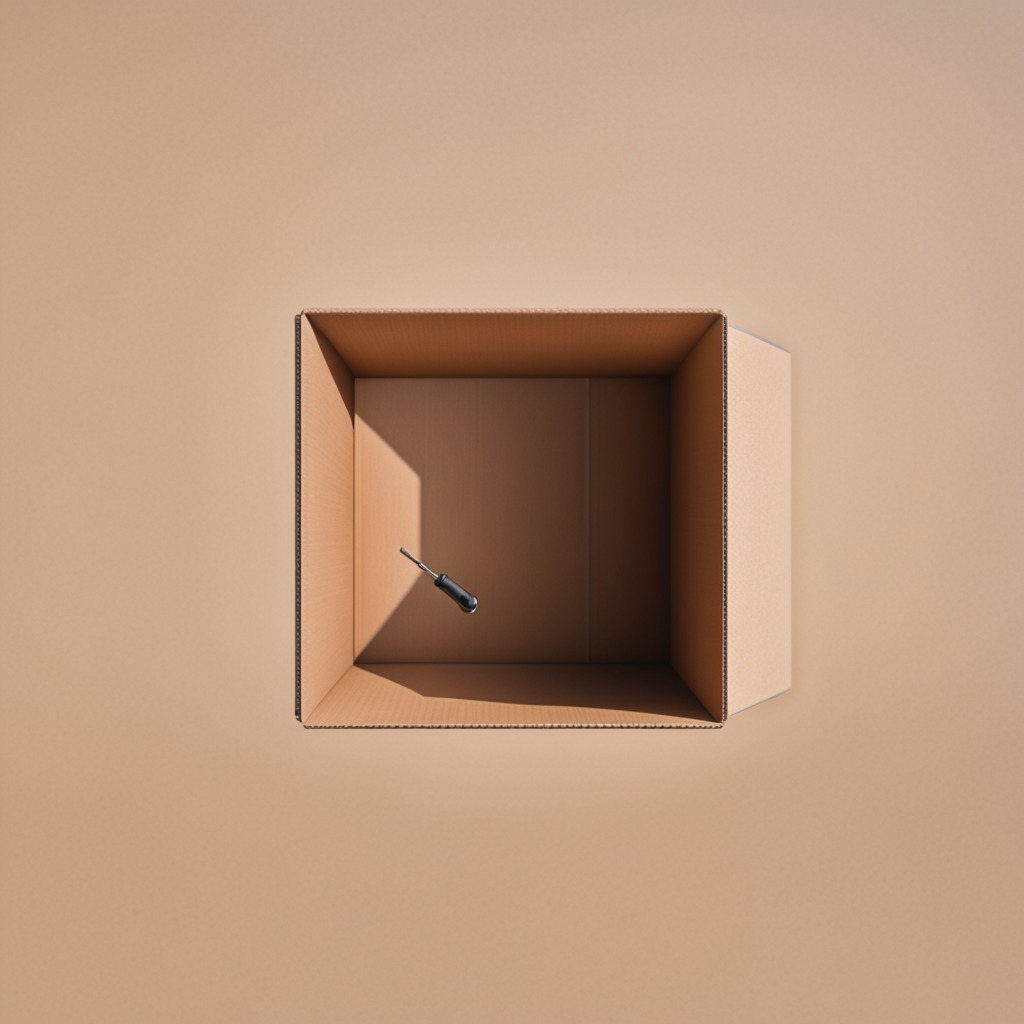
A screwdriver is lying on a clean dry cardboard box surface in an outdoor workshop during daytime bright natural light soft shadows slightly creased but